Question: I have attached an image of a scalar summary plot in Tensorflow. As you can see, there are two orange lines plotted. According to the legend, one corresponds to the actual value (the ghost line) and the other corresponds to the Smoothed Value (the main line).
I do not understand why these two lines are plotted as the loss is a single value in each iteration of the training process.
I hope someone can help me.
Thank you
<URL>

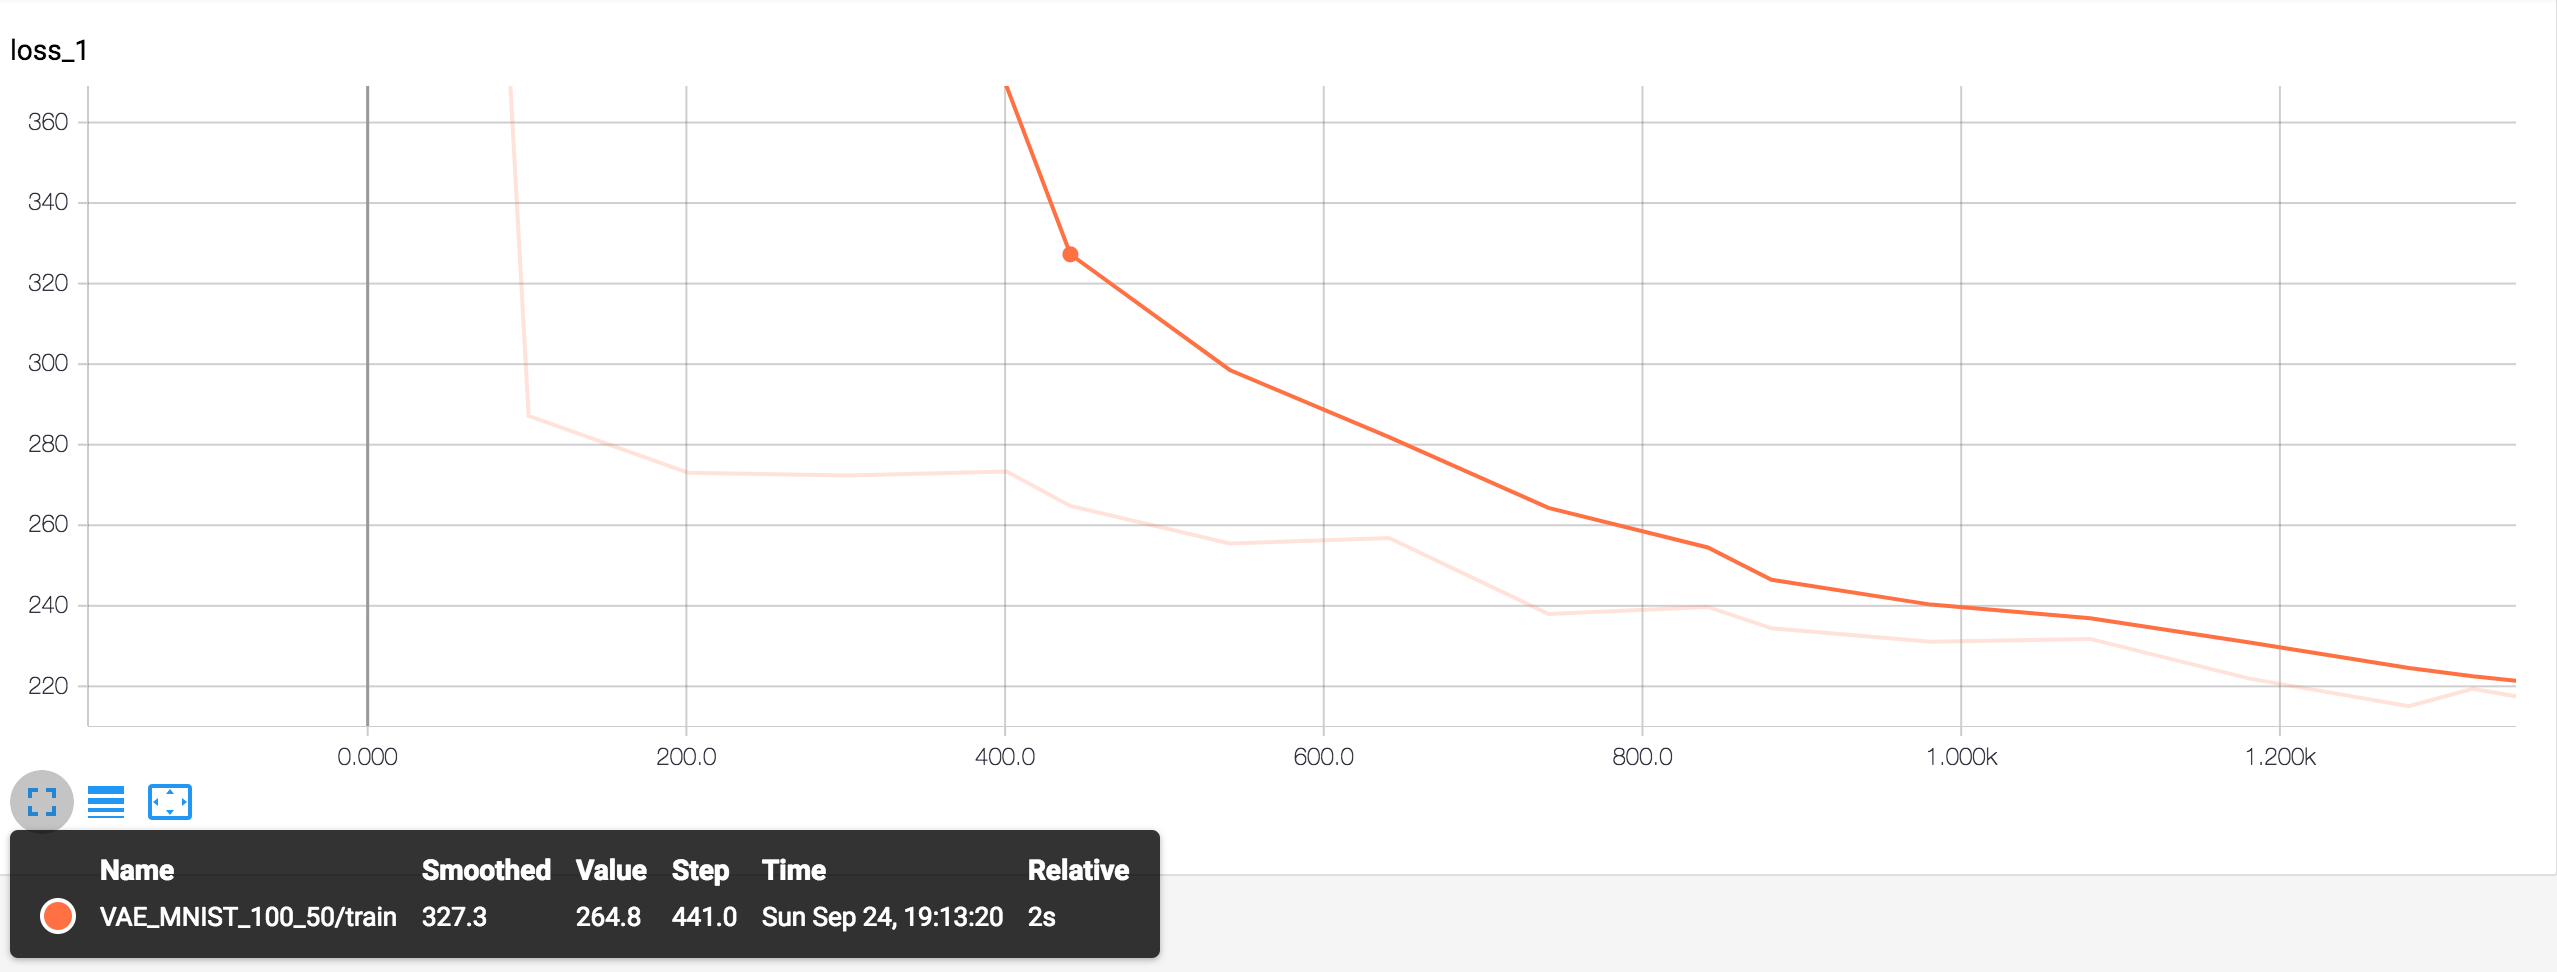
Answer: The smoothing is over time (the x-axis), not over multiple values for each iteration. This produces a more consistent curve when the loss can be quite erratic. Turn the smoothing slider down if you want to see the real value of the loss at each time step.